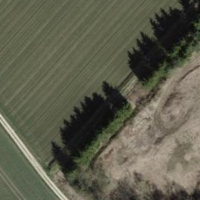
EUNIS habitat code: 24
Species observed at this site:
Phaneroptera falcata
Lacerta agilis